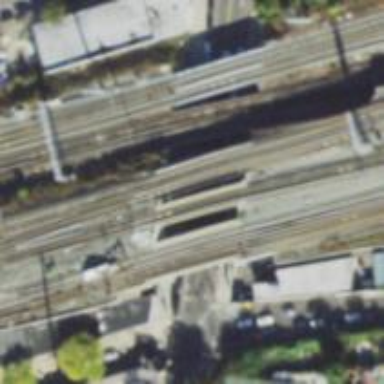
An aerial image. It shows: Electrified railway with rail tracks.